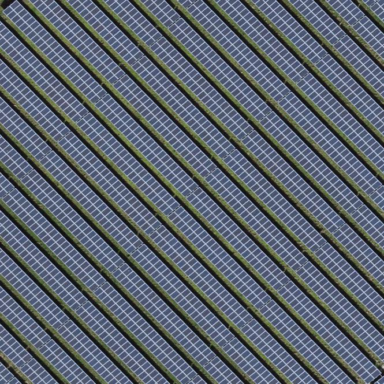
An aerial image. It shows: Solar power generator using photovoltaic method with solar photovoltaic panel types.